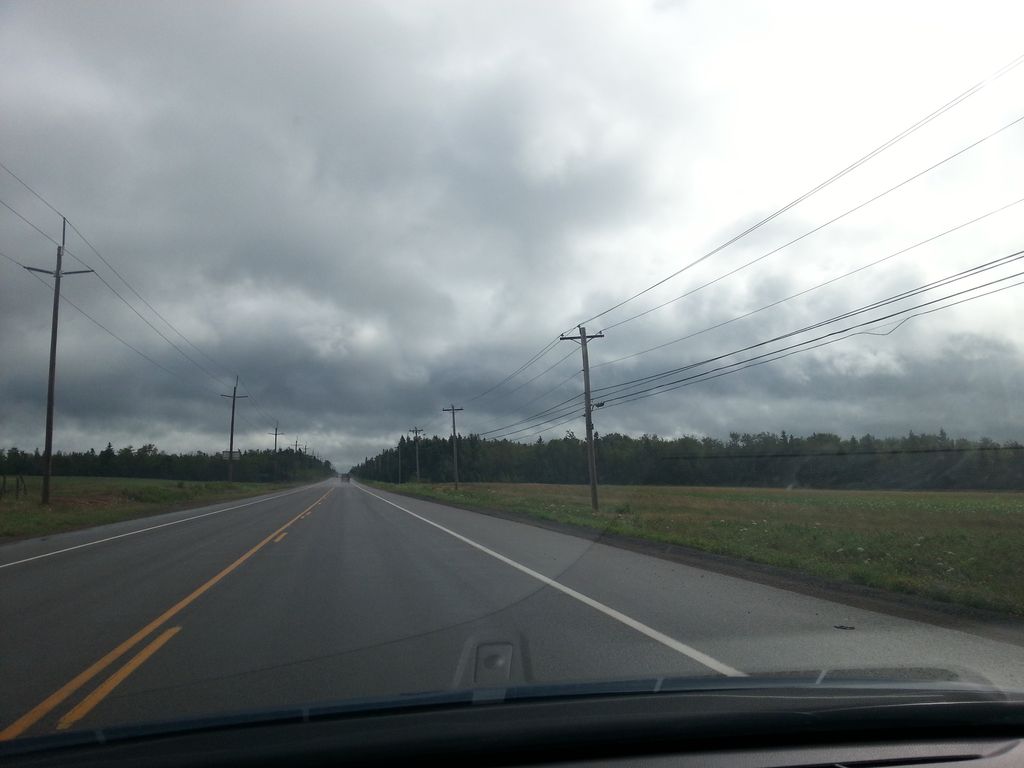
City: charlottetown